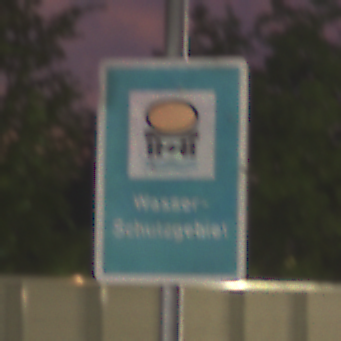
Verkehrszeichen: Wasserschutzgebiet
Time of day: SunriseSunset
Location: Outdoor (Urban)
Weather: PartlyCloudy
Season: NotSpecified
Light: Artificial